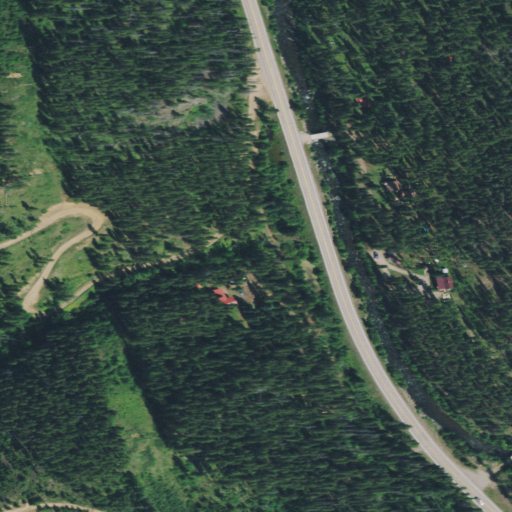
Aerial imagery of valley in Montana named Johannesburg Gulch containing evergreen forest, open development, low intensity development, mixed forest, and medium intensity development